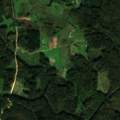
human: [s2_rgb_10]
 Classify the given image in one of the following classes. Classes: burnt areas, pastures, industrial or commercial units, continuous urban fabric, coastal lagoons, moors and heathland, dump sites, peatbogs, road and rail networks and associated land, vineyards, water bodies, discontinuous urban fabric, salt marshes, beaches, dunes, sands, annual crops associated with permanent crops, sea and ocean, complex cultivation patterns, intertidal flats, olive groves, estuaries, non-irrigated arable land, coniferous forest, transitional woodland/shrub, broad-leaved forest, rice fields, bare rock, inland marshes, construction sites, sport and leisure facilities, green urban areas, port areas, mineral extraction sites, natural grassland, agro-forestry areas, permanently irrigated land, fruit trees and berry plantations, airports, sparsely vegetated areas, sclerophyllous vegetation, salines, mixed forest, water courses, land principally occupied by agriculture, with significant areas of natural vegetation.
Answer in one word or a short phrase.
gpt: complex cultivation patterns, broad-leaved forest, coniferous forest, mixed forest